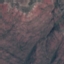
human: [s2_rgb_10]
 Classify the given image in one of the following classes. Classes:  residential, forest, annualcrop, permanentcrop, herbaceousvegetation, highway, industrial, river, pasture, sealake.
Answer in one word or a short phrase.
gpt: HerbaceousVegetation